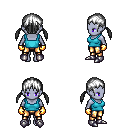
a pixel art fantasy rpg character, female body template, dark elf, purple skin, teal pirate shirt, gold greaves, white twin-tailed hairstyle, gold gloves, metal boots, four views (front, back, left, right), 2x2 character sprite sheet, small pixel art, hard edges, no anti-aliasing